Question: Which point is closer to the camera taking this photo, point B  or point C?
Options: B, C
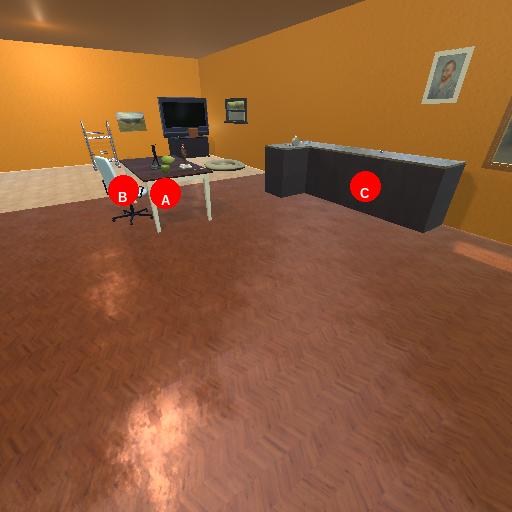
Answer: B